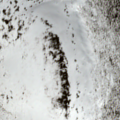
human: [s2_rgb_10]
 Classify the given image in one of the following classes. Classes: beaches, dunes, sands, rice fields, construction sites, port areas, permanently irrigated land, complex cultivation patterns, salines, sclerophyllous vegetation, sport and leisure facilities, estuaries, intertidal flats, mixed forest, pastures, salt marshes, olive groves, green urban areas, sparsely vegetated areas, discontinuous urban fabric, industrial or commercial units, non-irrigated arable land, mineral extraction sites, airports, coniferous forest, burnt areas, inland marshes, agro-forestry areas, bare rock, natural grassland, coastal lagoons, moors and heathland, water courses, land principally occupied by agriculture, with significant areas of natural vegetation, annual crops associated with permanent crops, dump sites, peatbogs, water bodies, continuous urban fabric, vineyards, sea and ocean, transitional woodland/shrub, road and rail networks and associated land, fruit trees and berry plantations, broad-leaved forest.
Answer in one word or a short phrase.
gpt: broad-leaved forest, coniferous forest, moors and heathland, bare rock, sparsely vegetated areas